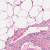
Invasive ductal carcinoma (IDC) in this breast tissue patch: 0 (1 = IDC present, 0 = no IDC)